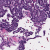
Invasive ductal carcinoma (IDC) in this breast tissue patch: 0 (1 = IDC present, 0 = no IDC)